Question: Antialiasing rendering hints for text seem broken for Swing components Java 1.7 (Windows). Setting 'KEY_ANTIALIASING' and/or 'KEY_TEXT_ANTIALIASING' does not affect anymore the display of 'JLabel', 'JEditorPane', etc. - but actually I need different settings in my project.
You can compare the different behavior in 'Java 1.6' (jdk1.6.0_45) and 'Java 1.7' (jdk1.7.0_40) in this screenshot, produced with the test program below:

Left side is Java 1.6, right side is Java 1.7. The first column is painted with 'Graphics2D.drawString', the second with a 'JLabel'. In Java 1.6 the rendering hints affect the JLabel display, whereas in Java 1.7 all JLabels render the same (except for the one with fractional metrics).
Do you know how I can have the antialiasing hints affect Swing components in Java 1.7?
Test program:
'''
import java.awt.*;
import java.util.*;
import javax.swing.*;
public class AntialiasMain extends JFrame {
public AntialiasMain() {
JPanel panel = new JPanel(new GridLayout(0, 1));
panel.add(new AntialiasLabel("default", null));
HashMap<Key, Object> hints = new HashMap<Key, Object>();
hints.put(RenderingHints.KEY_ANTIALIASING, RenderingHints.VALUE_ANTIALIAS_OFF);
panel.add(new AntialiasLabel("AA off", hints));
hints = new HashMap<Key, Object>();
hints.put(RenderingHints.KEY_ANTIALIASING, RenderingHints.VALUE_ANTIALIAS_ON);
panel.add(new AntialiasLabel("AA on", hints));
hints = new HashMap<Key, Object>();
hints.put(RenderingHints.KEY_TEXT_ANTIALIASING, RenderingHints.VALUE_TEXT_ANTIALIAS_OFF);
panel.add(new AntialiasLabel("TextAA off", hints));
hints = new HashMap<Key, Object>();
hints.put(RenderingHints.KEY_TEXT_ANTIALIASING, RenderingHints.VALUE_TEXT_ANTIALIAS_ON);
panel.add(new AntialiasLabel("TextAA on", hints));
hints = new HashMap<Key, Object>();
hints.put(RenderingHints.KEY_ANTIALIASING, RenderingHints.VALUE_ANTIALIAS_ON);
hints.put(RenderingHints.KEY_TEXT_ANTIALIASING, RenderingHints.VALUE_TEXT_ANTIALIAS_ON);
panel.add(new AntialiasLabel("AA+TextAA on", hints));
hints = new HashMap<Key, Object>();
hints.put(RenderingHints.KEY_ANTIALIASING, RenderingHints.VALUE_ANTIALIAS_ON);
hints.put(RenderingHints.KEY_FRACTIONALMETRICS, RenderingHints.VALUE_FRACTIONALMETRICS_ON);
panel.add(new AntialiasLabel("AA+FracMetr on", hints));
hints = new HashMap<Key, Object>();
hints.put(RenderingHints.KEY_ANTIALIASING, RenderingHints.VALUE_ANTIALIAS_ON);
hints.put(RenderingHints.KEY_TEXT_ANTIALIASING, RenderingHints.VALUE_TEXT_ANTIALIAS_LCD_HRGB);
panel.add(new AntialiasLabel("AA+TextLCD on", hints));
hints = new HashMap<Key, Object>();
hints.put(RenderingHints.KEY_TEXT_ANTIALIASING, RenderingHints.VALUE_TEXT_ANTIALIAS_LCD_HRGB);
panel.add(new AntialiasLabel("TextLCD on", hints));
getContentPane().add(panel);
}
class AntialiasLabel extends JLabel {
private final HashMap<Key, Object> hints;
private final String label;
private static final String PALYNDROME = "The quick brown fox jumped over the lazy dog";
public AntialiasLabel(String label, HashMap<Key, Object> hints) {
super(PALYNDROME);
setForeground(Color.BLACK);
setBorder(BorderFactory.createEmptyBorder(10, 150, 10, 10));
this.label = label;
this.hints = hints;
}
@Override
protected void paintComponent(Graphics g) {
Graphics2D g2 = (Graphics2D) g;
if (hints != null)
g2.setRenderingHints(hints);
g2.drawString("Setting: " + label, 2, getHeight() / 2 + 5);
super.paintComponent(g2);
}
}
public static void main(final String[] args) {
JFrame f = new AntialiasMain();
f.setDefaultCloseOperation(DISPOSE_ON_CLOSE);
f.pack();
f.setVisible(true);
}
}
'''
: System properties 'swing.aatext' and 'awt.useSystemAAFontSettings' have no effect. Neither has changing the 'Look and Feel'.
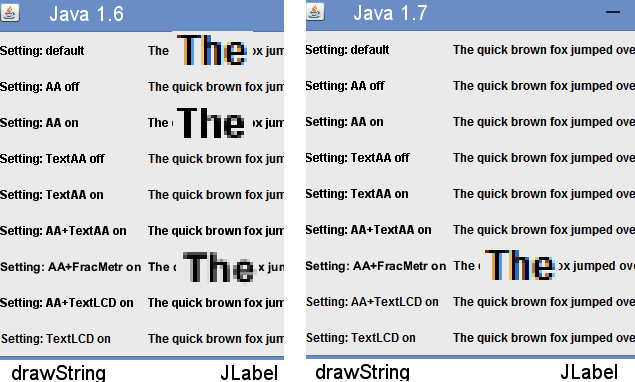
Answer: Found a solution in <URL>. Update the code in your question with:
'''
private static final Object AA_TEXT_PROP = getAaTextProperty();
public static Object getAaTextProperty() {
Object aatext = null;
try {
Class<?> c = Class.forName("sun.swing.SwingUtilities2");
Field f = c.getField("AA_TEXT_PROPERTY_KEY");
aatext = f.get(null);
} catch (Exception e) {
e.printStackTrace();
}
return aatext;
}
...
public AntialiasLabel(String label, HashMap<Key, Object> hints) {
super(PALYNDROME);
putClientProperty(AA_TEXT_PROP, null);
...
}
'''
Tested on Java 1.7 Windows. Note that recent (Feb-2015) Windows updates like <URL> have broken font anti-aliasing on many systems.